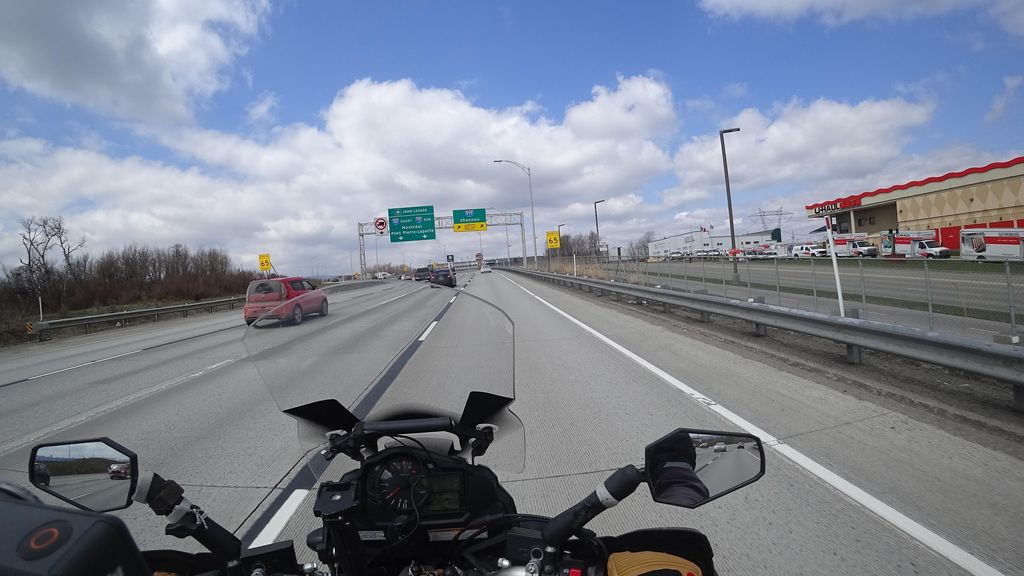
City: quebec_city